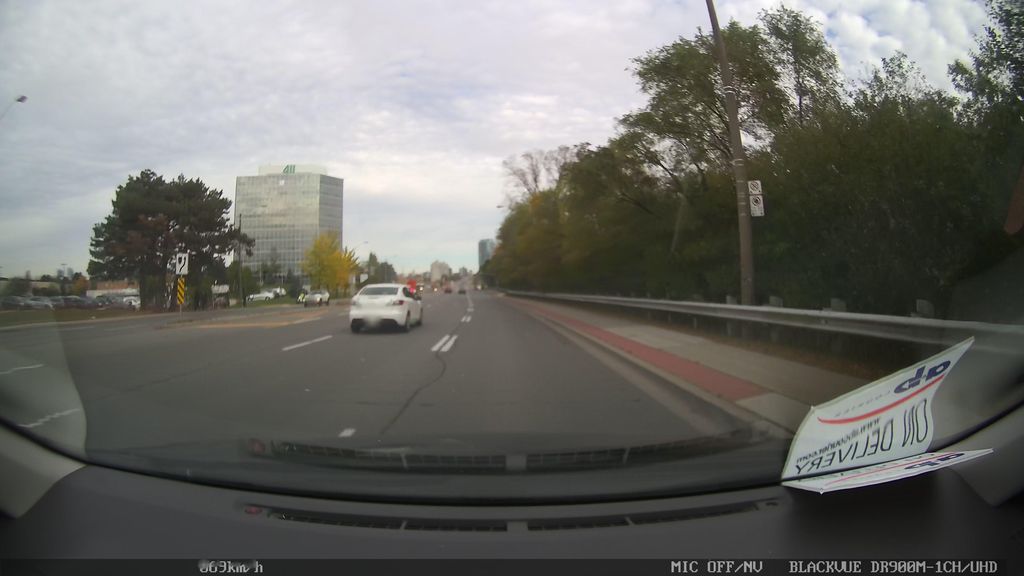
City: toronto